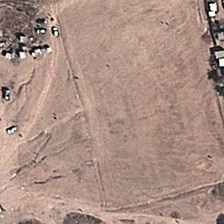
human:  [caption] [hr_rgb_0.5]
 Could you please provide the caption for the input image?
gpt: some buildings are near a piece of bareland .

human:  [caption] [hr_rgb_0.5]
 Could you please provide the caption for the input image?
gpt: some buildings are near a piece of bareland .

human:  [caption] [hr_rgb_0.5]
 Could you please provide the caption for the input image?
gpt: some buildings are near a piece of bareland .

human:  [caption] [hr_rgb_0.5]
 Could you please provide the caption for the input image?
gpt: some buildings are near a piece of bareland .

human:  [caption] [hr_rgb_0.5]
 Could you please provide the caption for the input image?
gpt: some buildings are near a piece of bareland .